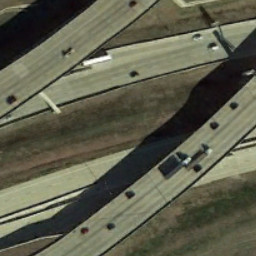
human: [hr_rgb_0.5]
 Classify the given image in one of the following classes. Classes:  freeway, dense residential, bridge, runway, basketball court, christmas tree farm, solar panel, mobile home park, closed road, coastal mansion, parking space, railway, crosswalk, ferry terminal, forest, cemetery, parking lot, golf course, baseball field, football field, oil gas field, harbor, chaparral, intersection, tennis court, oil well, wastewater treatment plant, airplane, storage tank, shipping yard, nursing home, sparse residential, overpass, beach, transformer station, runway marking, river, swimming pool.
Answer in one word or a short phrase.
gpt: overpass